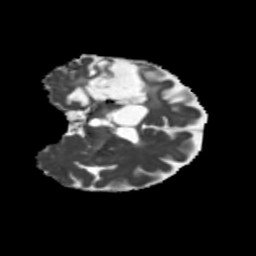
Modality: MD
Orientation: coronal
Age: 66
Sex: female
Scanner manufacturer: siemens
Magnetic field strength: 3 T
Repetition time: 5.25 s
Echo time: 0.08 s